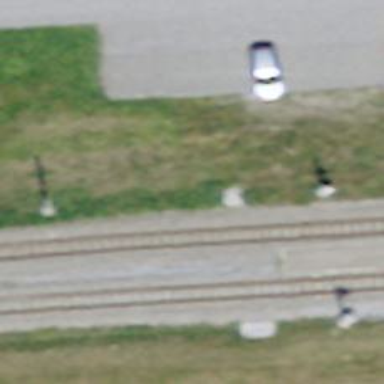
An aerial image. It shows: Abandoned railway yard with one track.